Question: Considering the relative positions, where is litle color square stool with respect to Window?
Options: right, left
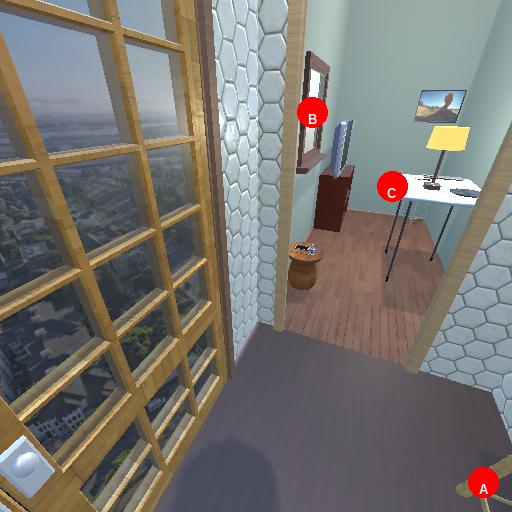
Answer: right